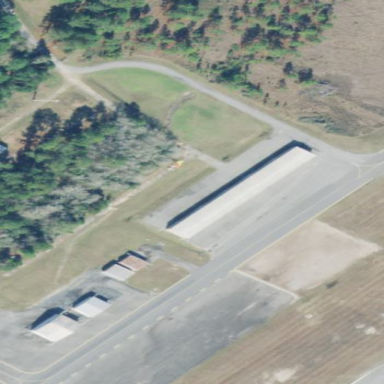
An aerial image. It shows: Hangar building at airport.